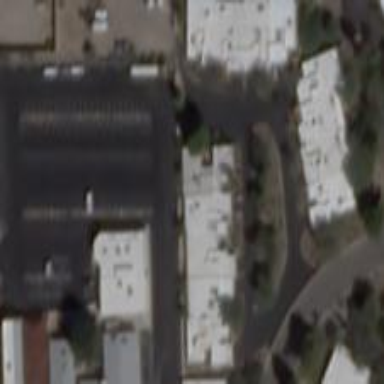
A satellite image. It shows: Parking area.